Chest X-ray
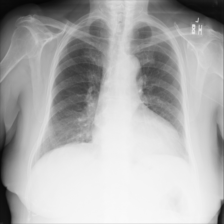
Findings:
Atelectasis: negative
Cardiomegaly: negative
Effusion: negative
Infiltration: negative
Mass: negative
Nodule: negative
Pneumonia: negative
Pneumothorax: negative
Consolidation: negative
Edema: negative
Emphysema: negative
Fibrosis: negative
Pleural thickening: negative
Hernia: negative